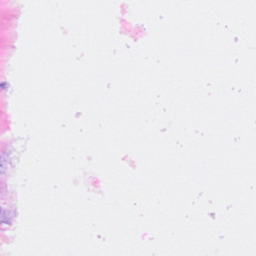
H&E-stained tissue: Breast